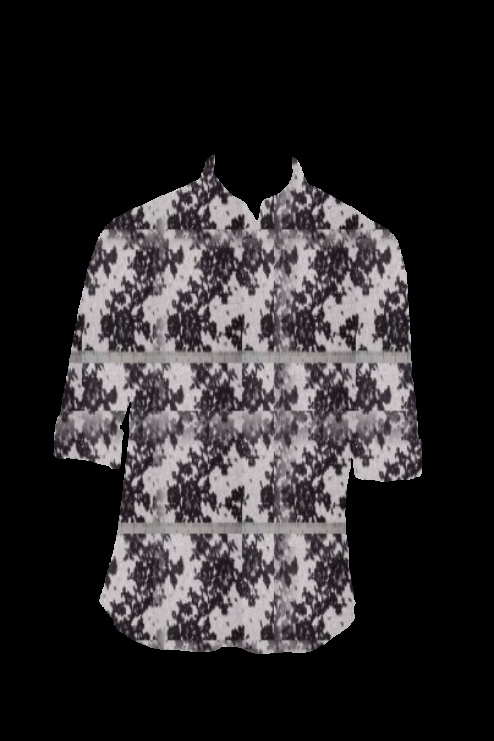
black white floral print button up tee